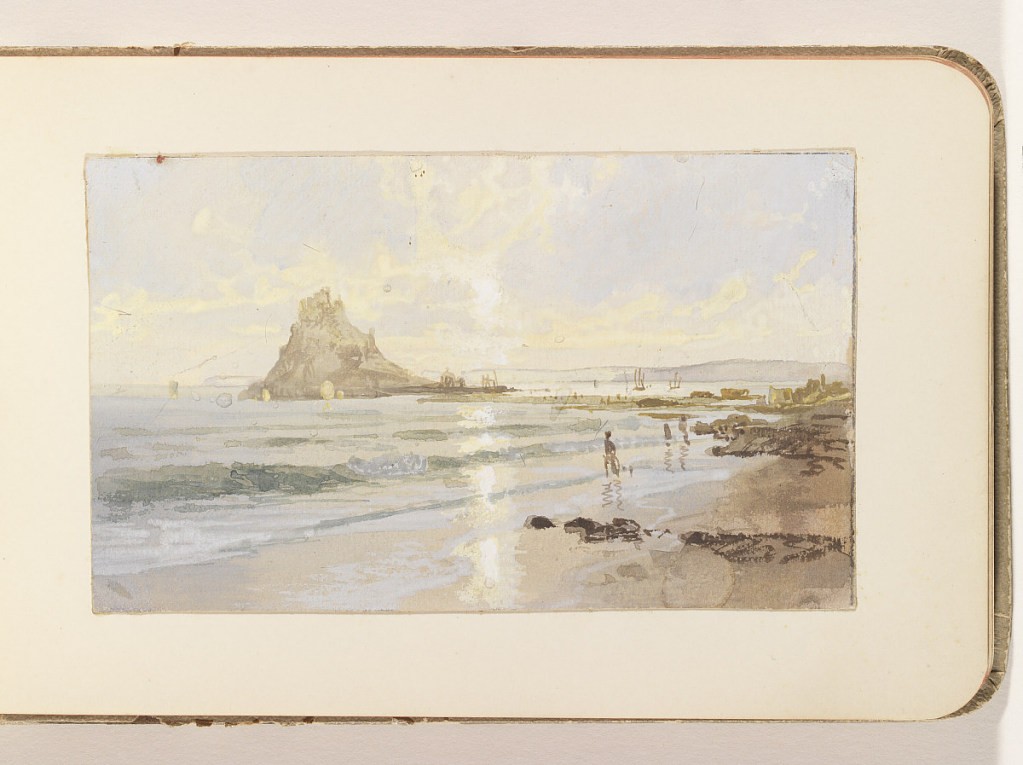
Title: Beach View of Rocky Promontory, Boats, and Ruins
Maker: William Trost Richards, American, 1833–1905
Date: late 19th century
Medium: Brush and white gouache, watercolor, graphite on white paper, lined.
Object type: Album page
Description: Beach scene with view of rocky promontory with ruins, boats offshore and land mass in right distance